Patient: sex F, age 40
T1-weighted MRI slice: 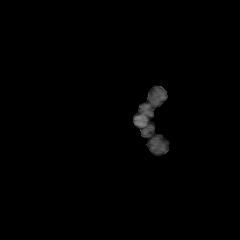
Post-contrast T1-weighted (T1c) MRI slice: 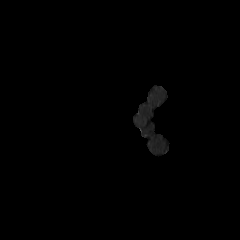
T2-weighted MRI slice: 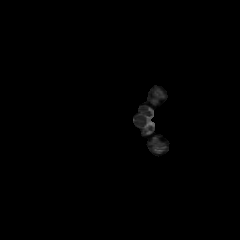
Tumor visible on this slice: no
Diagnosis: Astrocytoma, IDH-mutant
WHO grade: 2